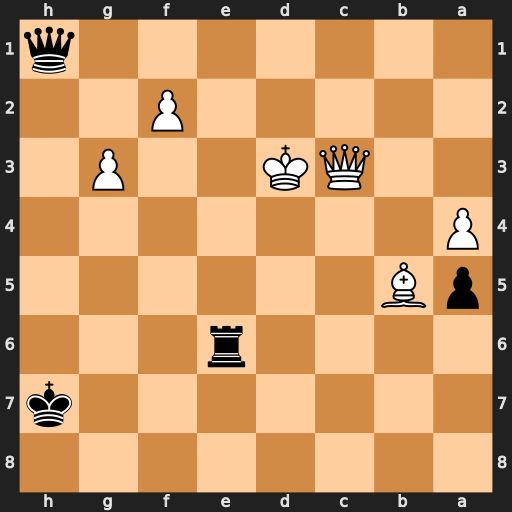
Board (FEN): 8/7k/4r3/pB6/P7/2QK2P1/5P2/7q
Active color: b
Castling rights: -
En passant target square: -
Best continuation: Qd1+ Kc4 Rd6